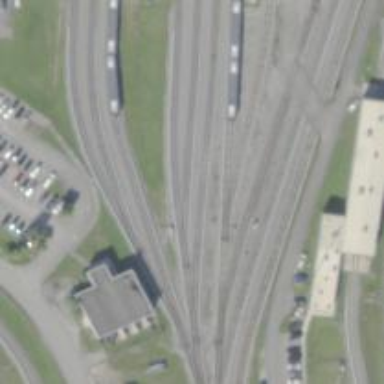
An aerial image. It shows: Yard area with electrified rail tracks.